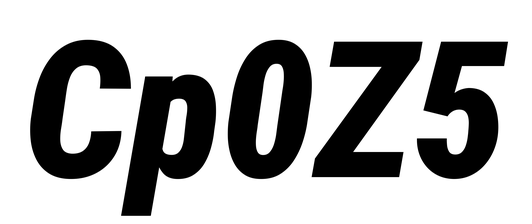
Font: Roboto-Italic_Condensed_Black_Italic